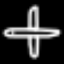
Label: airplane